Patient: sex M, age 67
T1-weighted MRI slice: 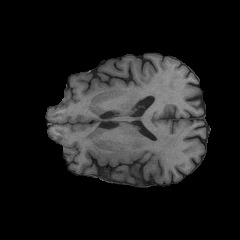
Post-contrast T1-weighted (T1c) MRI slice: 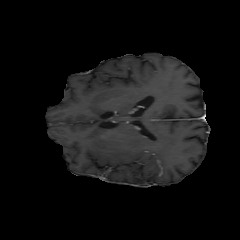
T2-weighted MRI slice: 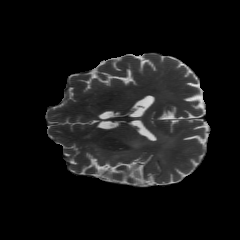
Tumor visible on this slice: yes
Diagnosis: Glioblastoma, IDH-wildtype
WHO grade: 4